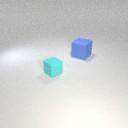
large blue rubber cube behind small cyan rubber cube